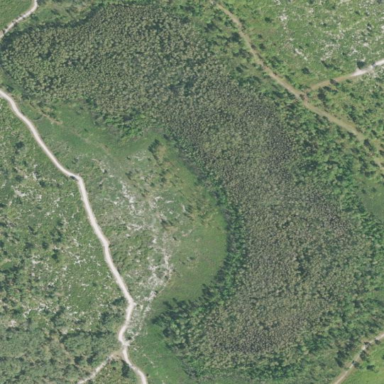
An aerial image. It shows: Cypress dome swamp within wetland area.